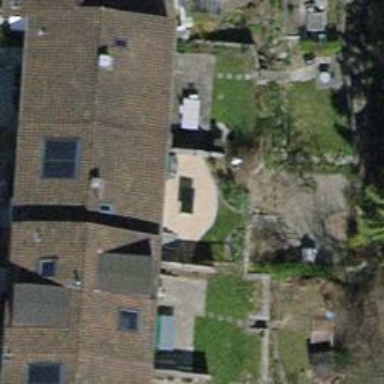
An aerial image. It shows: Terrace building with tiled roof.